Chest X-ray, PA view. Patient: 37 years old, sex M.
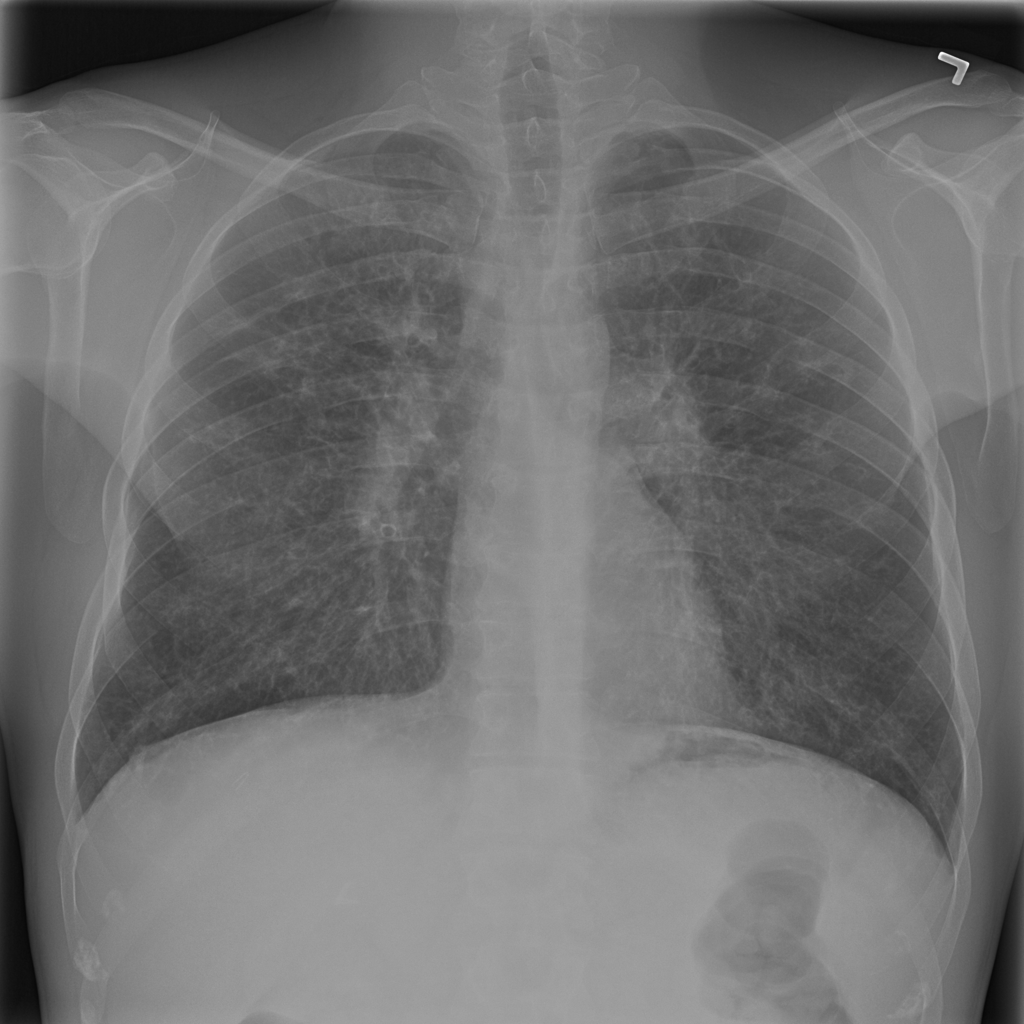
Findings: Fibrosis